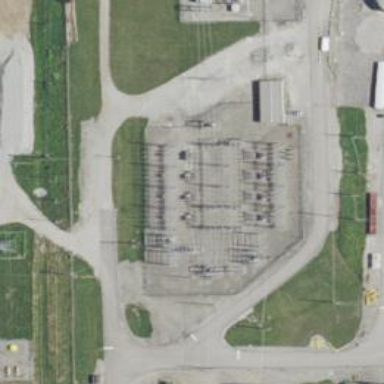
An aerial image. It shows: Switch used for power control.